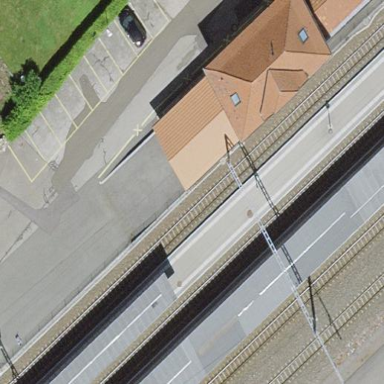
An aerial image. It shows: Train station building.